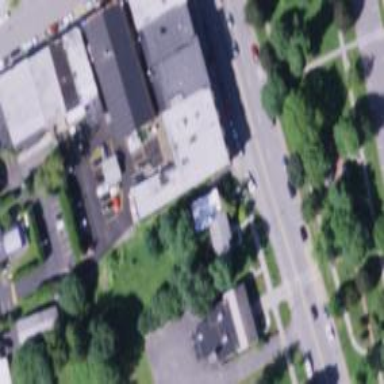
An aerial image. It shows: Convenience shop.